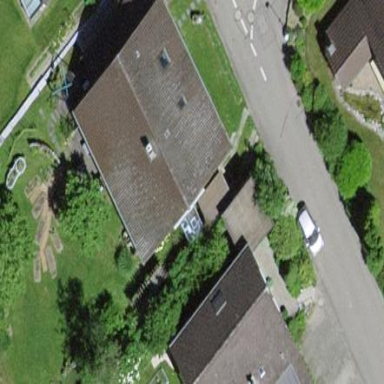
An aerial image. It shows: Residential building.